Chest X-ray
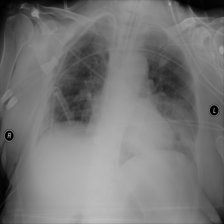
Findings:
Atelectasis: negative
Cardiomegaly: negative
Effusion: negative
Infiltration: positive
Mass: negative
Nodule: negative
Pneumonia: negative
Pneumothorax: negative
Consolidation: negative
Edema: negative
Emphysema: negative
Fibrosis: negative
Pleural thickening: negative
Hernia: negative